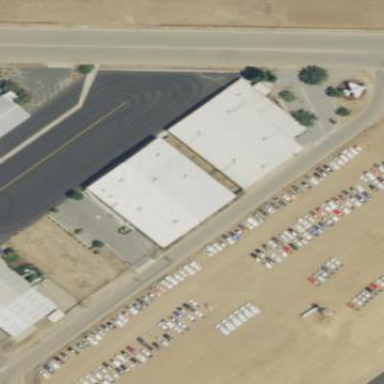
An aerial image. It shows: Hangar building at the airport.